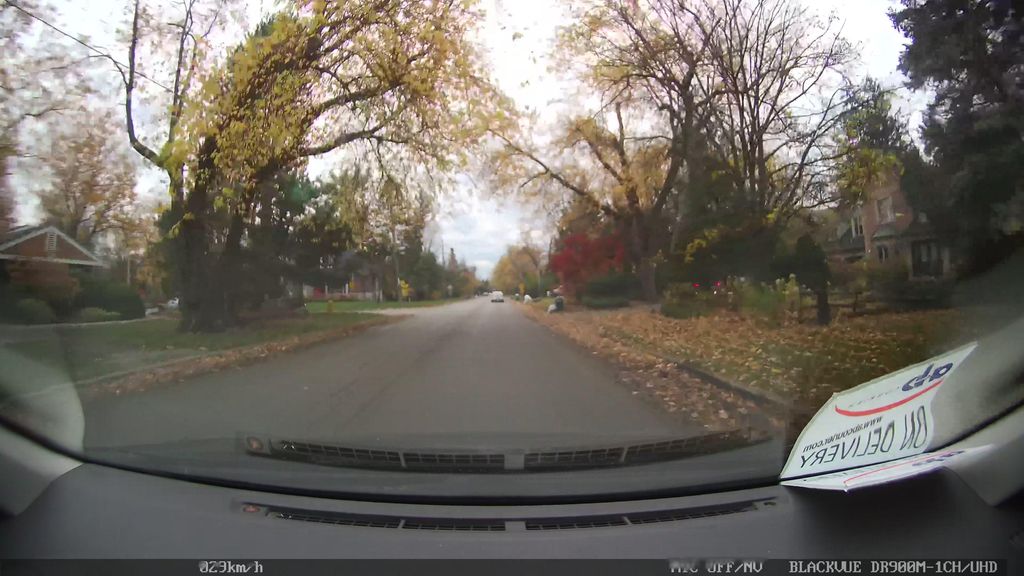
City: toronto